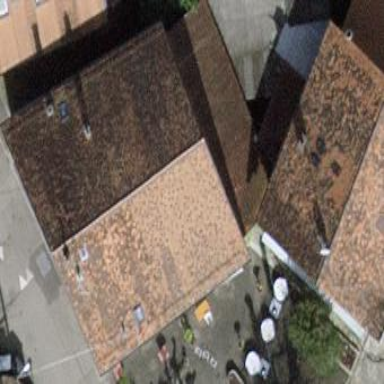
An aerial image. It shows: View of roof of building.